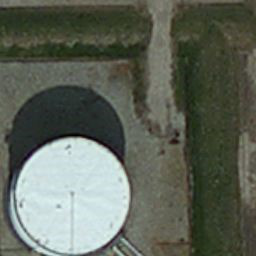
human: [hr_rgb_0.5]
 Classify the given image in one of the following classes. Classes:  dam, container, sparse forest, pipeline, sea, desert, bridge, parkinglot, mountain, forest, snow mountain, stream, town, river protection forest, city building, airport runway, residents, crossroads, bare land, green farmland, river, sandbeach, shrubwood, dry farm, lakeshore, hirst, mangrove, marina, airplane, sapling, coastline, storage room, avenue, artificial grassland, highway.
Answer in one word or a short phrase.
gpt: storage room